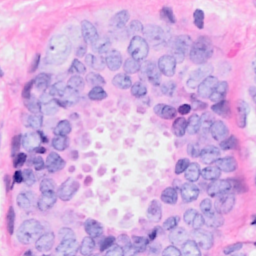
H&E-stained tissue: Breast